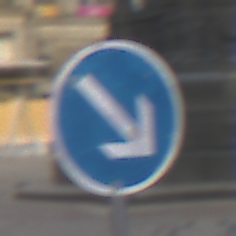
Verkehrszeichen: VorgeschriebeneVorbeifahrtRechts
Umgebung: Outdoor, Urban
Tageszeit: MorningAfternoon
Wetter: PartlyCloudy
Licht: Natural
Jahreszeit: NotSpecified
Kontrast: LowContrast